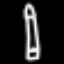
Label: pencil